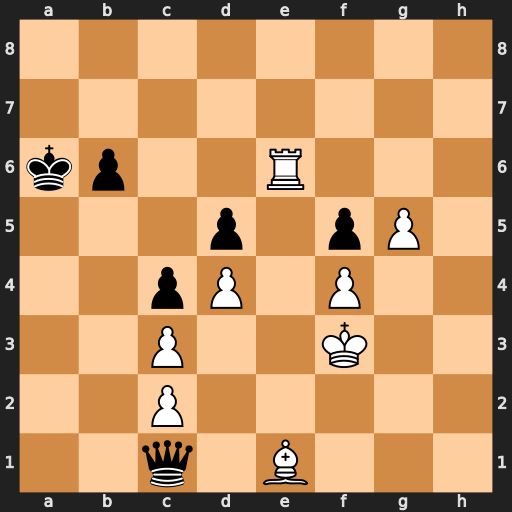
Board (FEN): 8/8/kp2R3/3p1pP1/2pP1P2/2P2K2/2P5/2q1B3
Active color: w
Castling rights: -
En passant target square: -
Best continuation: g6 Qd1+ Re2